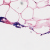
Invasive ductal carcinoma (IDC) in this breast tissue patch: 0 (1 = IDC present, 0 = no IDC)